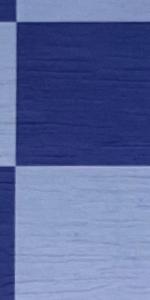
Label: Empty